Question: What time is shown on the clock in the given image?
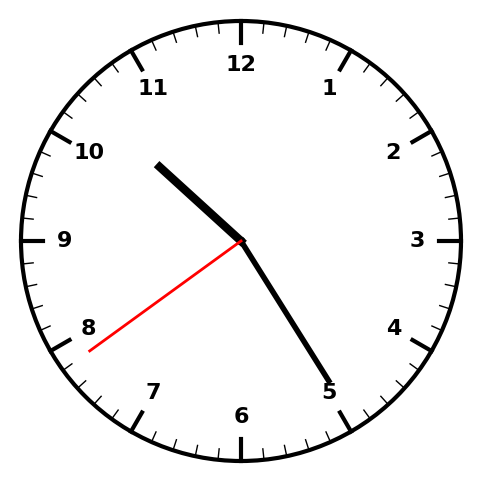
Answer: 10:24:39